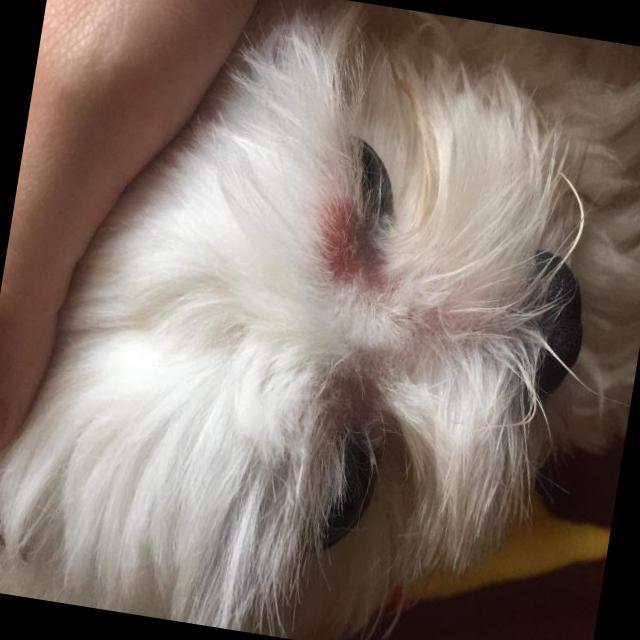
Canine dermatitis — inflammation of the skin presenting with erythema, pruritus, papules, and excoriation. May be allergic, contact, or atopic in origin.